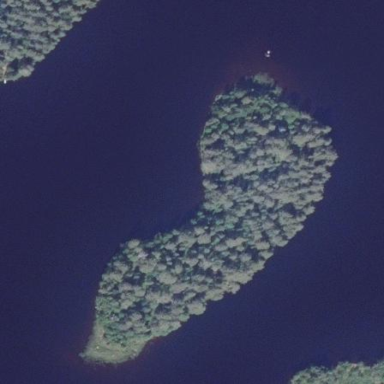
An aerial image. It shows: Islet.